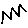
Label: zigzag